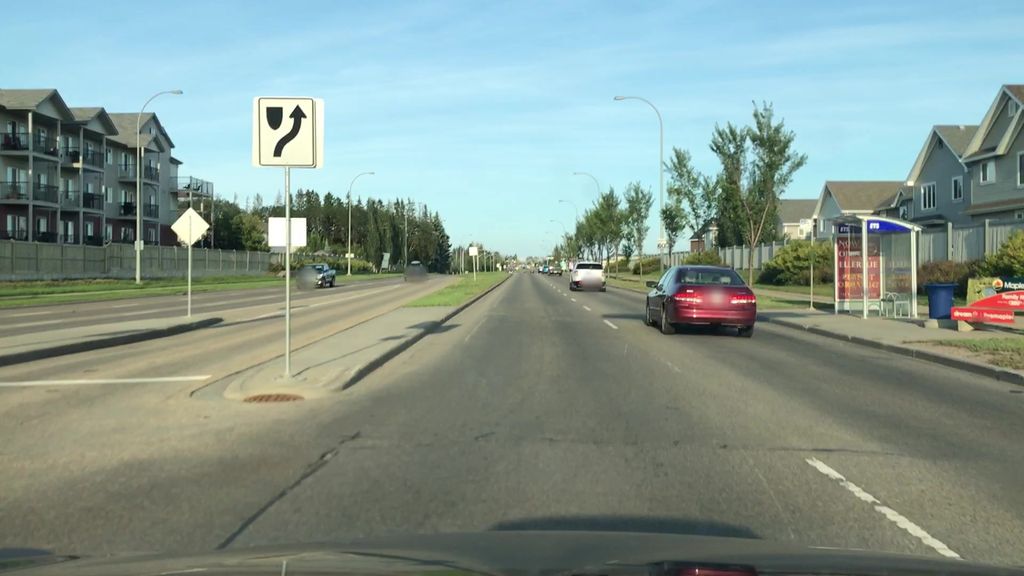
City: edmonton